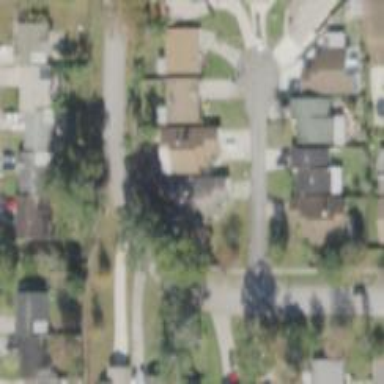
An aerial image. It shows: Residential road.